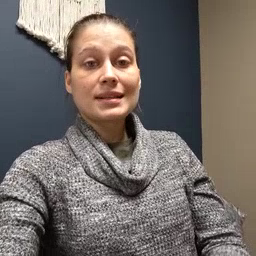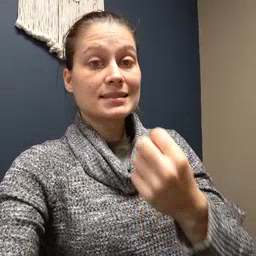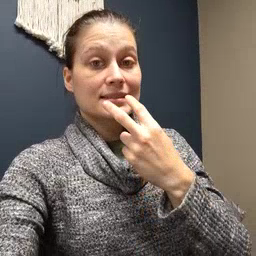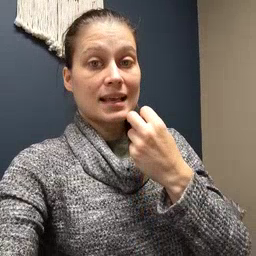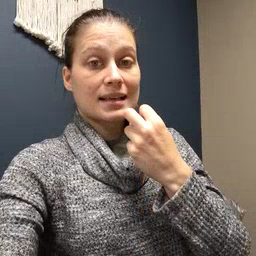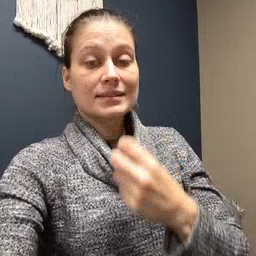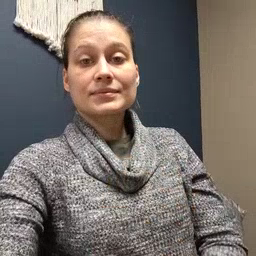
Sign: snack